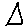
Label: triangle